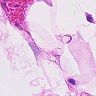
Metastatic tissue present: no